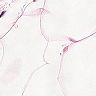
Metastatic tissue present: no